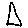
Label: triangle